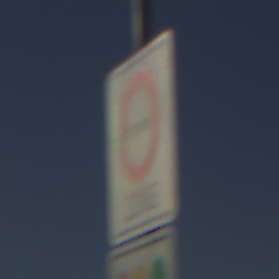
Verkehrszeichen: BeginnUmweltzone
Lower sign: FreistellungVomVerkehrsverbot1
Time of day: SunriseSunset
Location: Outdoor (Nature)
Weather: PartlyCloudy
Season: NotSpecified
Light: Natural